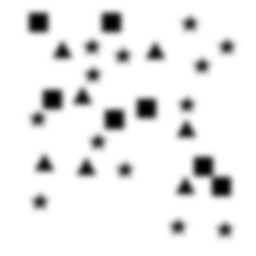
Squares: 7
Triangles: 7
Stars: 13
Total shapes: 27